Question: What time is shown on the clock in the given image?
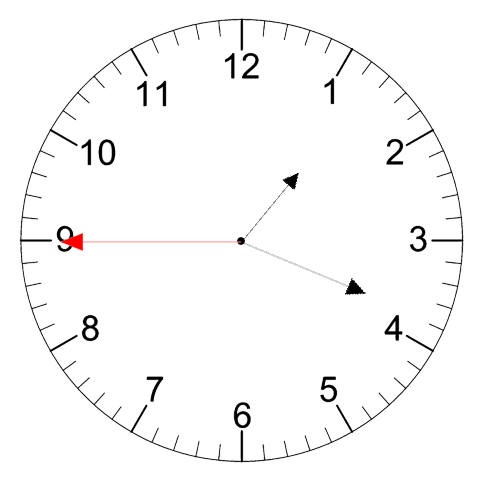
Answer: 01:18:45